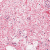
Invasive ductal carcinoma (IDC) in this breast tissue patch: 0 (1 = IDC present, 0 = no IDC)